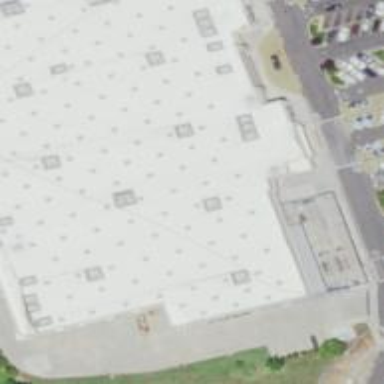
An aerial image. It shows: View of supermarket building.